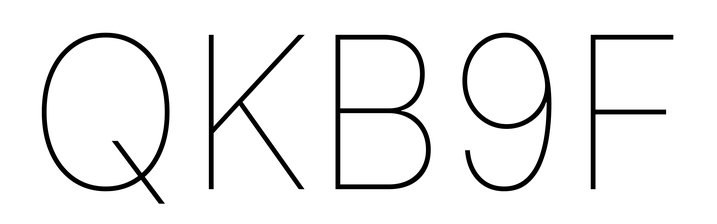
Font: Inter_Thin